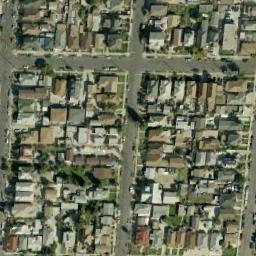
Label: dense_residential